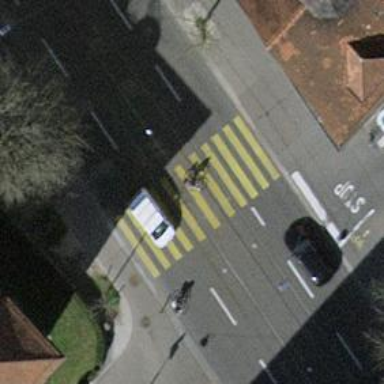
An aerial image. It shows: Kerb barrier.